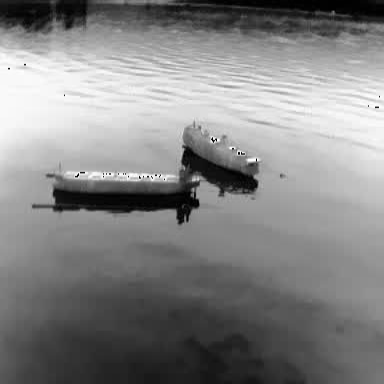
There are two objects shown in the infrared image, including a liner, and a container_ship.